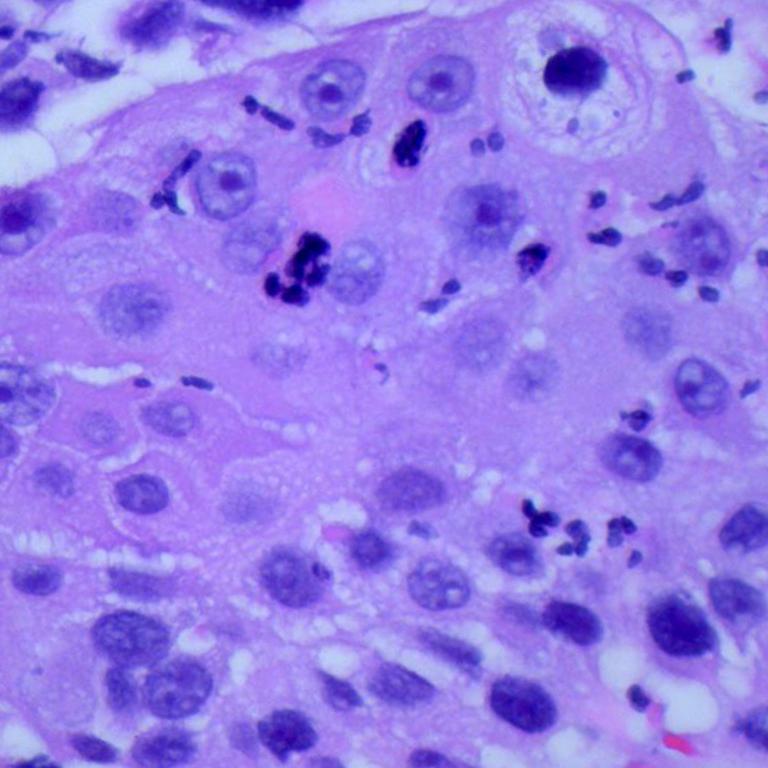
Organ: lung
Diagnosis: squamous carcinomas